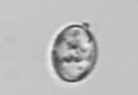
Label: Thalassiosira